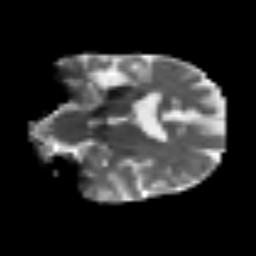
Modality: T2w
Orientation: coronal
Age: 62
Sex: female
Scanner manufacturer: siemens
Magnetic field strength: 3 T
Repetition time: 3.2 s
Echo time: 0.081 s